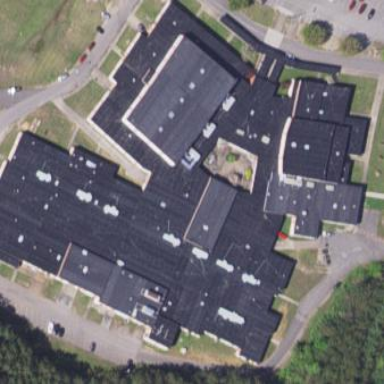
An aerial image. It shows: School building.